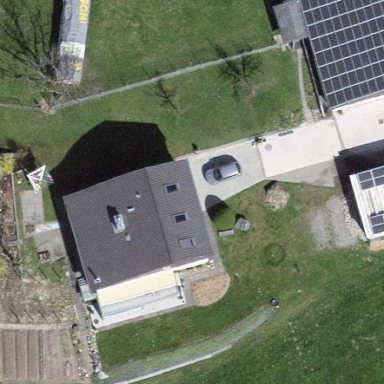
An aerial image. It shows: Simple and straightforward house.